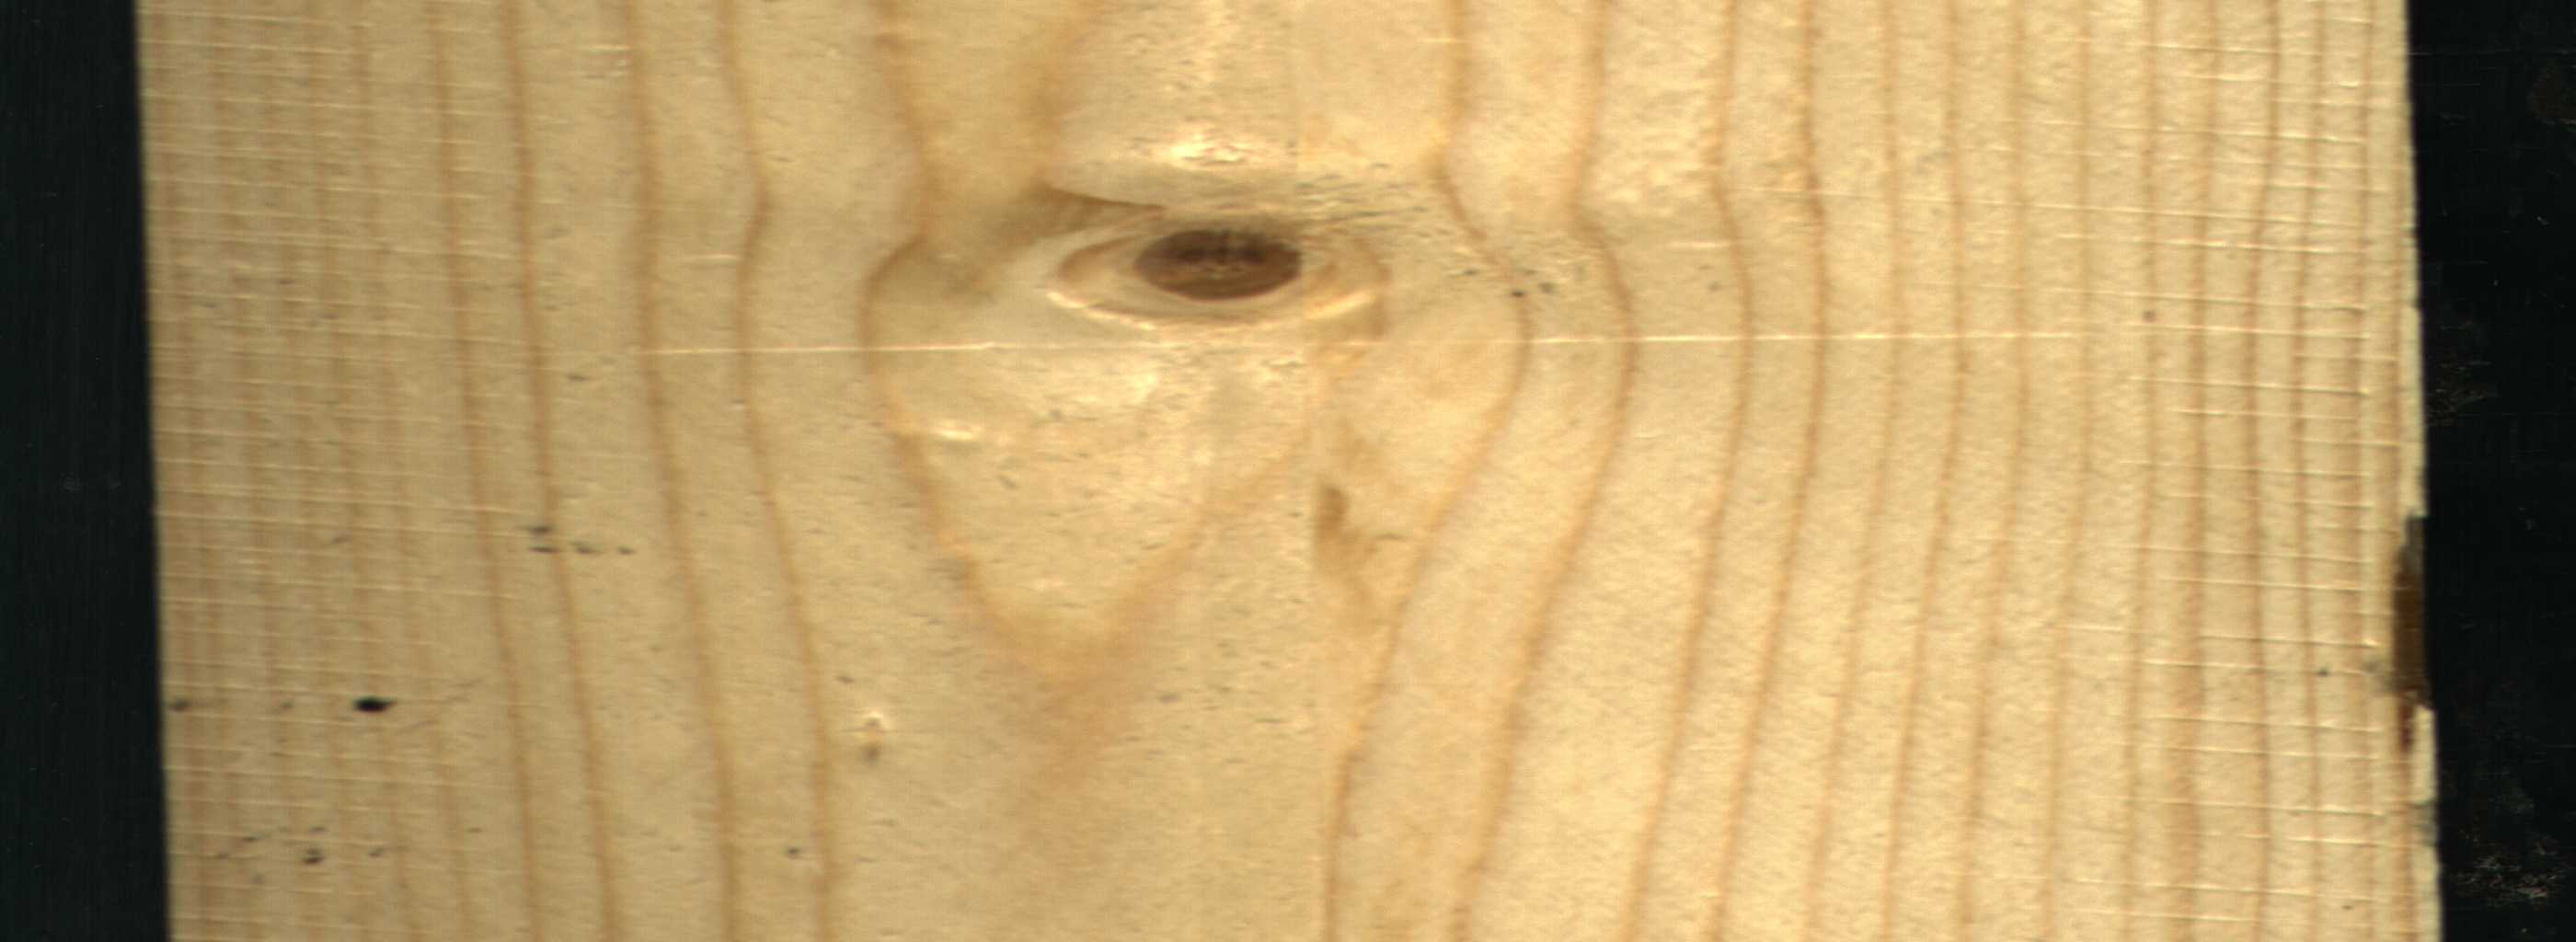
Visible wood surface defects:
resin
Live_Knot